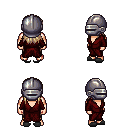
a pixel art fantasy rpg character, male body template, human, light skin, red robe, gold greaves, white blonde unkempt hairstyle, metal helm, gray slippers, four views (front, back, left, right), 2x2 character sprite sheet, small pixel art, hard edges, no anti-aliasing